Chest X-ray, PA view. Patient: 60 years old, sex M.
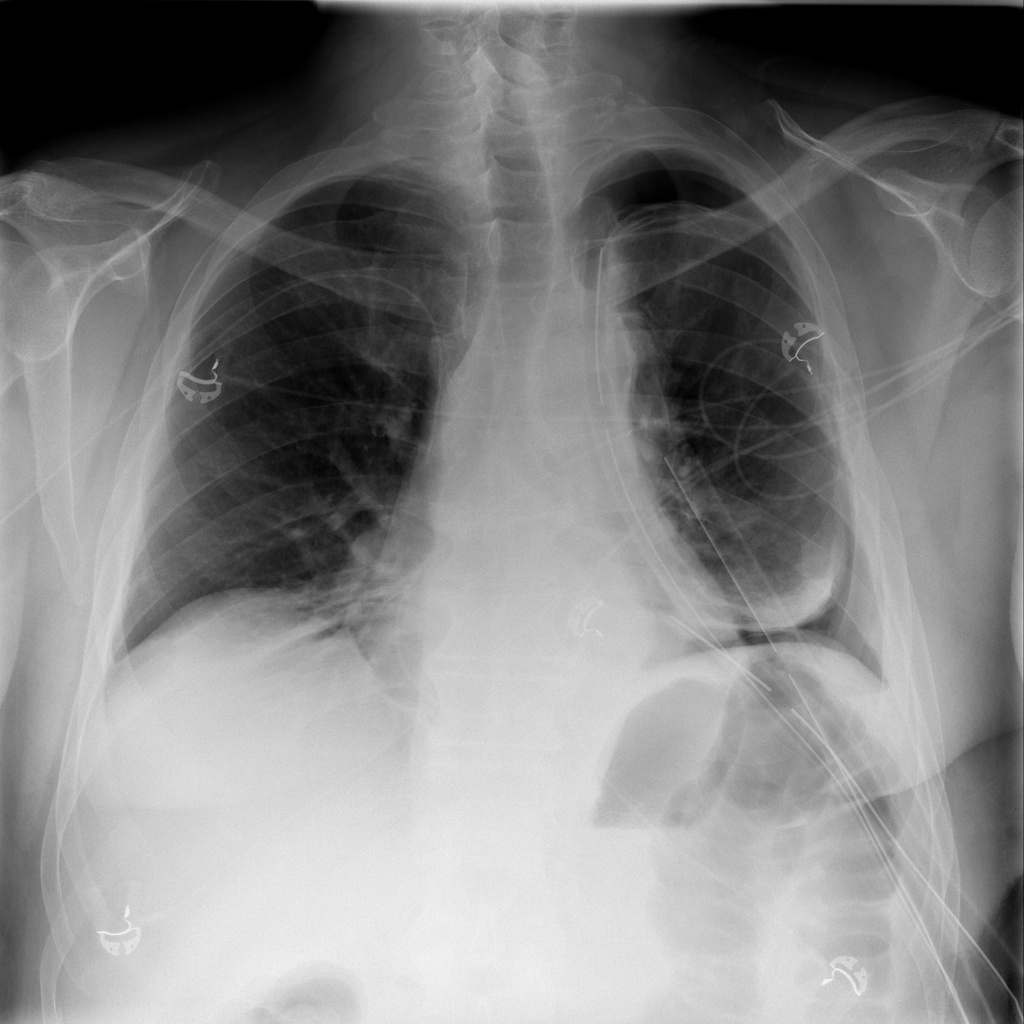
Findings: No Finding